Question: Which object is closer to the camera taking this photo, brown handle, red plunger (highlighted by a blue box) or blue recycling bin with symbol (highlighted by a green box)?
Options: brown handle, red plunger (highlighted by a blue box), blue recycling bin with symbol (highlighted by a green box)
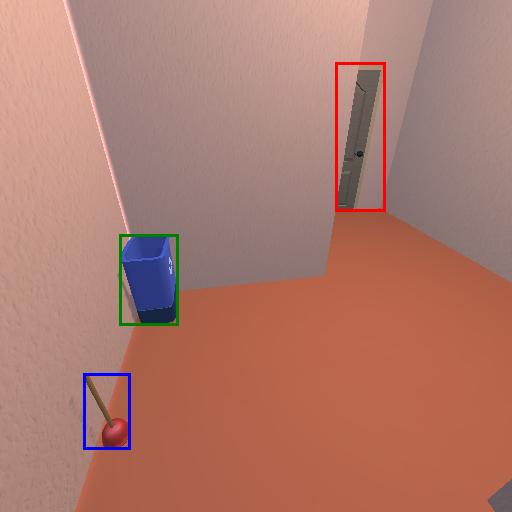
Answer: brown handle, red plunger (highlighted by a blue box)